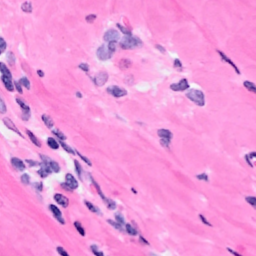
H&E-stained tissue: Breast